Question: With this code I have problems because just I have this and I want that those submenus comes over the all menu and then we can select it

If we can see Promedio 2 and promedio 3 are behind of or menu
'''
@charset "utf-8";
#menu2,
#menu2 ul,
#menu2 li,
#menu2 a {
margin: 0;
padding: 0;
border: none;
outline: none;
}
/* menu2 */
#menu2 {
width:850px;
height:33px;
margin:0px;
padding:0px;
font-size:13px;
vertical-align:top;
float:left;
border-top-right-radius:10px;
/*background: -webkit-linear-gradient(top, #7b0100 0%,#7b0100 100%);
background: -moz-linear-gradient(top, #7b0100 0%,#7b0100 100%);
background: -o-linear-gradient(top, #7b0100 0%,#7b0100 100%);
background: -ms-linear-gradient(top, #7b0100 0%,#7b0100 100%);
background: linear-gradient(top, #7b0100 0%,#7b0100 100%);
*/
-webkit-border-radius: 5px;
-moz-border-radius: 5px;
border-radius: 5px;
}
#menu2 li:hover{
background:#000066;
color:#FF0;
}
#li_menu{
width:80px;
text-align:center;
padding:0px;
margin:0px;
}
#li_submenu{
text-align:left;
}
#menu2 li {
position: relative;
list-style: none;
float: left;
display: block;
height: 34px;
}
/* Links */
#menu2 li a {
display: block;
padding: 0 14px;
margin: 6px 0;
line-height: 28px;
text-decoration: none;
border-left: 1px solid #CCC;
border-right: 1px solid #9000;
font-family: Helvetica, Arial, sans-serif;
font-weight: bold;
font-size: 13px;
color: #FFFFFF;
text-shadow: 1px 1px 1px rgba(0,0,0,.6);
-webkit-transition: color .2s ease-in-out;
-moz-transition: color .2s ease-in-out;
-o-transition: color .2s ease-in-out;
-ms-transition: color .2s ease-in-out;
transition: color .2s ease-in-out;
}
#menu2 li:first-child a { border-left: none; }
#menu2 li:last-child a{ border-right: none; }
#menu2 li:hover > a { color: #FFFF00; }
/* Sub menu2 */
#menu2 ul {
position: absolute;
top: 40px;
left: 0;
opacity: 0;
background: #0000FF;
-webkit-border-radius: 0 0 5px 5px;
-moz-border-radius: 0 0 5px 5px;
border-radius: 0 0 5px 5px;
-webkit-transition: opacity .25s ease .1s;
-moz-transition: opacity .25s ease .1s;
-o-transition: opacity .25s ease .1s;
-ms-transition: opacity .25s ease .1s;
transition: opacity .25s ease .1s;
}
#menu2 li:hover > ul {
opacity: 1;
}
#menu2 ul li {
height: 0;
overflow: hidden;
padding: 0;
-webkit-transition: height .25s ease .1s;
-moz-transition: height .25s ease .1s;
-o-transition: height .25s ease .1s;
-ms-transition: height .25s ease .1s;
transition: height .25s ease .1s;
}
#menu2 li:hover > ul li {
height: 34px;
overflow: visible;
padding: 0;
}
#menu2 ul li a {
width: 120px;
padding: 4px 0 4px 30px;
margin: 0;
border: none;
border-bottom: 1px solid #4F0002;
}
+++++++++++++++
#menu, #menu ul {
list-style:none;
padding:0;
margin:0;
}
#menu li {
float:center;
position:relative;
line-height: 4.5em;
width: 10em;
}
#menu li ul {
position:absolute;
margin-top:-1em;
margin-left:.5em;
display:none;
}
#menu ul li ul {
margin-top:-3em;
margin-left:7em;
}
#menu a {
display:block;
border-right:0px solid #fff;
color:#FFFFFF;
text-decoration:none;
padding:0 10px;
}
#menu a:hover {
background-color:#0000FF;
color:#fff;
}
#menu ul {
border-top:1px solid #fff;
}
#menu ul a {
border-right:none;
border-right:1px solid #fff;
border-bottom:1px solid #fff;
border-left:1px solid #fff;
background:#0000FF;
}
/* SHOW SUBMENU 1 */
#menu li:hover ul, #menu li.over ul {
display:block;
position: absolute;
}
#menu li:hover ul ul, #menu li.over ul ul {
display:none;
}
/* SHOW SUBMENU 2 */
#menu ul li:hover ul, #menu ul li.over ul {
display:block;
}
+++++++++++++++++++++++++++++++++
'''
'''
<li id="menu"><a href="">Examenes</a>
<ul>
<li id="menu"><a href="#" >Calendario</a>
<ul id="menu li.over ul">
<li id="menu"><a href="#" >Calendario 1</a>
<ul id="menu li.over ul">
<li id="menu2_ul_li_a"><a href="examen2.php" tag=location_entry>Matematicas</a>
<ul id="menu2_ul_li_a">
<li><a href="examen2.php" tag=location_entry class="stocks">1</a></li>
<li><a href="examen2.php" tag=location_entry class="stocks">2</a></li>
<li><a href="examen2.php" tag=location_entry class="stocks">3</a></li>
</ul>
</li>
<li><a href="examen2.php" tag=location_entry class="stocks">Fisica</a>
<ul>
<li><a href="examen2.php" tag=location_entry class="stocks">1</a></li>
<li><a href="examen2.php" tag=location_entry class="stocks">2</a></li>
<li><a href="examen2.php" tag=location_entry class="stocks">3</a></li>
</ul>
</li>
<li><a href="examen2.php" tag=location_entry class="stocks">E. Fisica</a>
<ul>
<li><a href="examen2.php" tag=location_entry class="stocks">1</a></li>
<li><a href="examen2.php" tag=location_entry class="stocks">2</a></li>
<li><a href="examen2.php" tag=location_entry class="stocks">3</a></li>
</ul>
</li>
<li><a href="examen2.php" tag=location_entry class="stocks">Artisticas</a>
<ul>
<li><a href="examen2.php" tag=location_entry class="stocks">1</a></li>
<li><a href="examen2.php" tag=location_entry class="stocks">2</a></li>
<li><a href="examen2.php" tag=location_entry class="stocks">3</a></li>
</ul>
</li>
<li><a href="examen2.php" tag=location_entry class="stocks">Historia</a>
<ul>
<li><a href="examen2.php" tag=location_entry class="stocks">1</a></li>
<li><a href="examen2.php" tag=location_entry class="stocks">2</a></li>
<li><a href="examen2.php" tag=location_entry class="stocks">3</a></li>
</ul>
</li>
<li><a href="examen2.php" tag=location_entry class="stocks">Taller</a>
<ul>
<li><a href="examen2.php" tag=location_entry class="stocks">1</a></li>
<li><a href="examen2.php" tag=location_entry class="stocks">2</a></li>
<li><a href="examen2.php" tag=location_entry class="stocks">3</a></li>
</ul>
</li>
<li><a href="examen2.php" tag=location_entry class="stocks">Biologia</a>
<ul>
<li><a href="examen2.php" >1</a></li>
<li><a href="examen2.php" >2</a></li>
<li><a href="examen2.php" >3</a></li>
</ul>
</li>
</ul>
</li>
</ul>
</li>
<li id="menu"><a href="#" >Promedio 1ero</a>
<ul id="menu li.over ul">
<li id="menu"><a href="examen2.php" tag=Espanol class="stocks">Espa&ntilde;ol</a></li>
<li id="menu"><a href="examen2.php" tag=location_entry class="stocks">Matematicas</a></li>
<li id="menu li"><a href="examen2.php" tag=location_entry class="stocks">Fisica</a></li>
<li id="menu li"><a href="examen2.php" tag=location_entry class="stocks">E. Fisica</a></li>
<li id="menu2 li:hover > ul "><a href="examen2.php" tag=location_entry class="stocks">Artisticas</a></li>
<li id="menu li"><a href="examen2.php" tag=location_entry class="stocks">Historia</a></li>
<li id="menu li"><a href="examen2.php" tag=location_entry class="stocks">Taller</a></li>
<li id="menu li"><a href="examen2.php" tag=location_entry class="stocks">Biologia</a></li>
</ul>
</li>
<li id="menu"><a href="#" class="sales">Segundo</a>
<ul id="menu li.over ul">
<li><a href="#" class="stocks">Espa&ntilde;ol</a></li>
<li><a href="#" class="stocks">Matematicas</a></li>
<li><a href="#" class="stocks">Fisica</a></li>
<li><a href="#" class="stocks">E. Fisica</a></li>
<li><a href="#" class="stocks">Artisticas</a></li>
<li><a href="#" class="stocks">Historia</a></li>
<li><a href="#" class="stocks">Taller</a></li>
<li><a href="#" class="stocks">Biologia</a></li>
</ul>
</li>
<li id="menu"><a href="#" class="sales">Tercero</a>
<ul id="menu li.over ul">
<li><a href="#" class="stocks">Espa&ntilde;ol</a></li>
<li><a href="#" class="stocks">Matematicas</a></li>
<li><a href="#" class="stocks">Fisica</a></li>
<li><a href="#" class="stocks">E. Fisica</a></li>
<li><a href="#" class="stocks">Artisticas</a></li>
<li><a href="#" class="stocks">Historia</a></li>
<li><a href="#" class="stocks">Taller</a></li>
<li><a href="#" class="stocks">Biologia</a></li>
</ul>
</li>
</ul>
</li>
'''
'''
#menu2,
#menu2 ul,
#menu2 li,
#menu2 a {
margin: 0;
padding: 0;
border: none;
outline: none;
}
/* menu2 */
#menu2 {
width:850px;
height:33px;
margin:0px;
padding:0px;
font-size:13px;
vertical-align:top;
float:left;
border-top-right-radius:10px;
/*background: -webkit-linear-gradient(top, #7b0100 0%,#7b0100 100%);
background: -moz-linear-gradient(top, #7b0100 0%,#7b0100 100%);
background: -o-linear-gradient(top, #7b0100 0%,#7b0100 100%);
background: -ms-linear-gradient(top, #7b0100 0%,#7b0100 100%);
background: linear-gradient(top, #7b0100 0%,#7b0100 100%);
*/
-webkit-border-radius: 5px;
-moz-border-radius: 5px;
border-radius: 5px;
}
#menu2 li:hover{
background:#000066;
color:#FF0;
}
#li_menu{
width:80px;
text-align:center;
padding:0px;
margin:0px;
}
#li_submenu{
text-align:left;
}
#menu2 li {
position: relative;
list-style: none;
float: left;
display: block;
height: 34px;
}
/* Links */
#menu2 li a {
display: block;
padding: 0 14px;
margin: 6px 0;
line-height: 28px;
text-decoration: none;
border-left: 1px solid #CCC;
border-right: 1px solid #9000;
font-family: Helvetica, Arial, sans-serif;
font-weight: bold;
font-size: 13px;
color: #FFFFFF;
text-shadow: 1px 1px 1px rgba(0,0,0,.6);
-webkit-transition: color .2s ease-in-out;
-moz-transition: color .2s ease-in-out;
-o-transition: color .2s ease-in-out;
-ms-transition: color .2s ease-in-out;
transition: color .2s ease-in-out;
}
#menu2 li:first-child a { border-left: none; }
#menu2 li:last-child a{ border-right: none; }
#menu2 li:hover > a { color: #FFFF00; }
/* Sub menu2 */
#menu2 ul {
position: absolute;
top: 40px;
left: 0;
opacity: 0;
background: #0000FF;
-webkit-border-radius: 0 0 5px 5px;
-moz-border-radius: 0 0 5px 5px;
border-radius: 0 0 5px 5px;
-webkit-transition: opacity .25s ease .1s;
-moz-transition: opacity .25s ease .1s;
-o-transition: opacity .25s ease .1s;
-ms-transition: opacity .25s ease .1s;
transition: opacity .25s ease .1s;
}
#menu2 li:hover > ul {
opacity: 1;
}
#menu2 ul li {
height: 0;
overflow: hidden;
padding: 0;
-webkit-transition: height .25s ease .1s;
-moz-transition: height .25s ease .1s;
-o-transition: height .25s ease .1s;
-ms-transition: height .25s ease .1s;
transition: height .25s ease .1s;
}
#menu2 li:hover > ul li {
height: 34px;
overflow: visible;
padding: 0;
}
#menu2 ul li a {
width: 120px;
padding: 4px 0 4px 30px;
margin: 0;
border: none;
border-bottom: 1px solid #4F0002;
}
+++++++++++++++
#menu, #menu ul {
list-style:none;
padding:0;
margin:0;
}
#menu li {
float:center;
position:relative;
line-height: 4.5em;
width: 10em;
}
#menu li ul {
position:absolute;
margin-top:-1em;
margin-left:.5em;
display:none;
}
#menu ul li ul {
margin-top:-3em;
margin-left:7em;
}
#menu a {
display:block;
border-right:0px solid #fff;
color:#FFFFFF;
text-decoration:none;
padding:0 10px;
}
#menu a:hover {
background-color:#0000FF;
color:#fff;
}
#menu ul {
border-top:1px solid #fff;
}
#menu ul a {
border-right:none;
border-right:1px solid #fff;
border-bottom:1px solid #fff;
border-left:1px solid #fff;
background:#0000FF;
}
/* SHOW SUBMENU 1 */
#menu li:hover ul, #menu li.over ul {
display:block;
position: absolute;
}
#menu li:hover ul ul, #menu li.over ul ul {
display:none;
}
/* SHOW SUBMENU 2 */
#menu ul li:hover ul, #menu ul li.over ul {
display:block;
}
'''
+++++++++++++++++++++++++++++++++
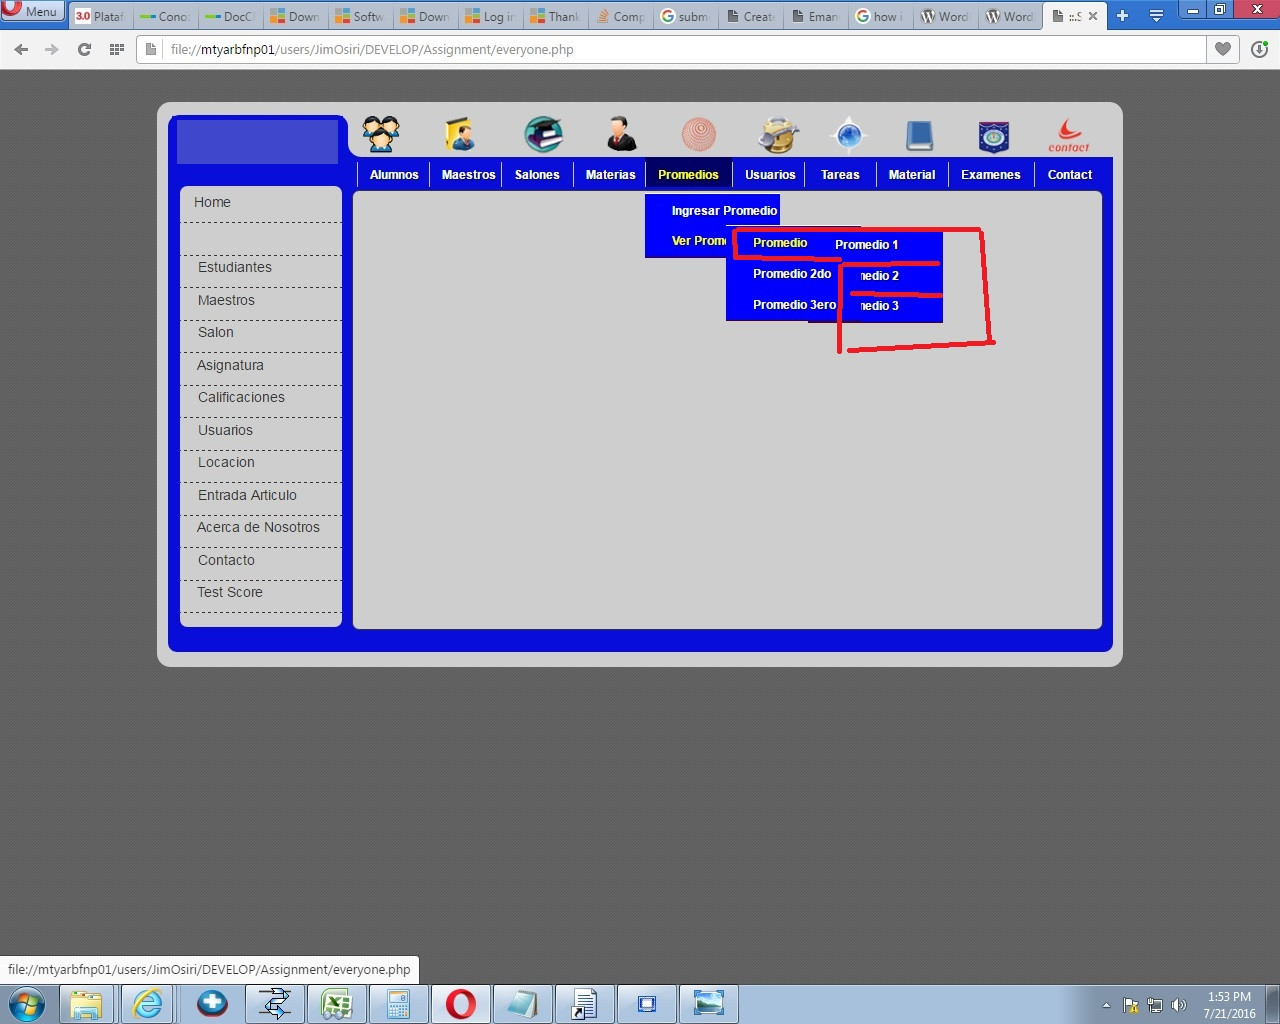
Answer: Some important notes:
- - - 'float: center'- - <URL>'has-submenu'